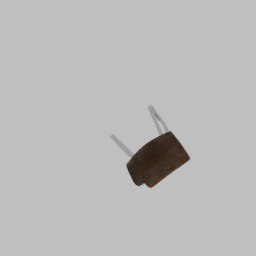
Label: furniture